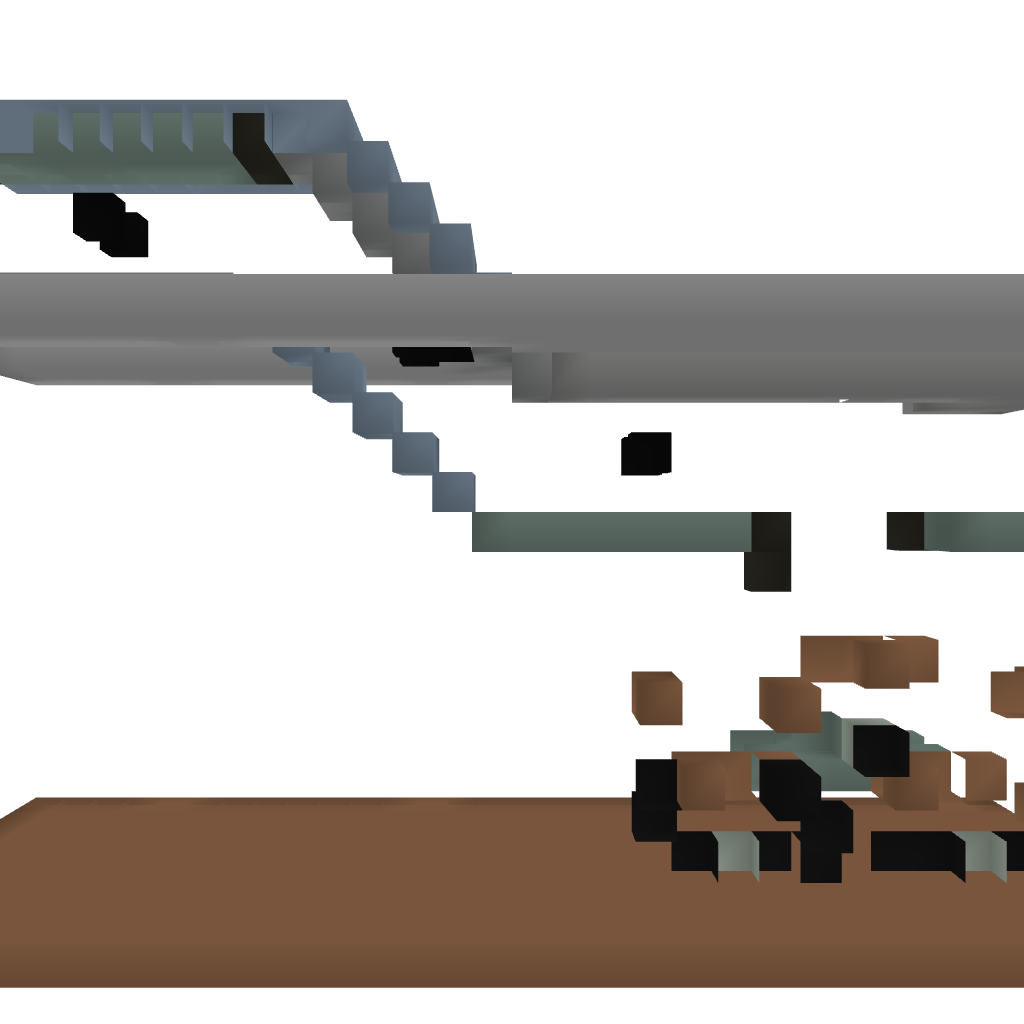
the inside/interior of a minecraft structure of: Ruins Trap